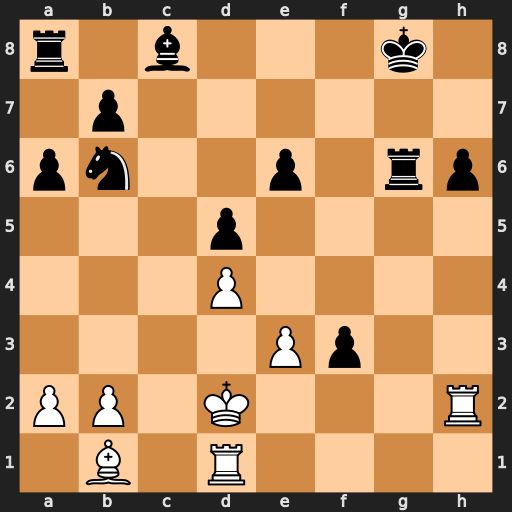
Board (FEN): r1b3k1/1p6/pn2p1rp/3p4/3P4/4Pp2/PP1K3R/1B1R4
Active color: w
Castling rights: -
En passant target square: -
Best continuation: Bxg6